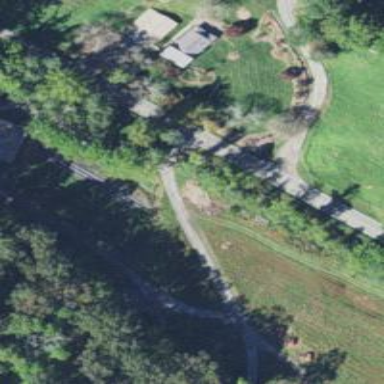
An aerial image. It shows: Service road on bridge.